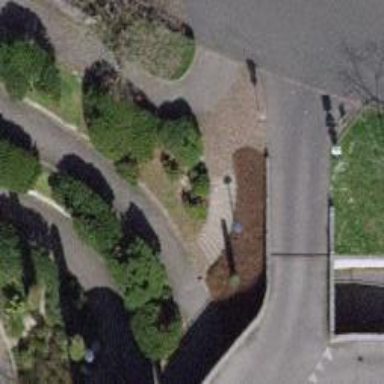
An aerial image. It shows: Road with steps.